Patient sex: M
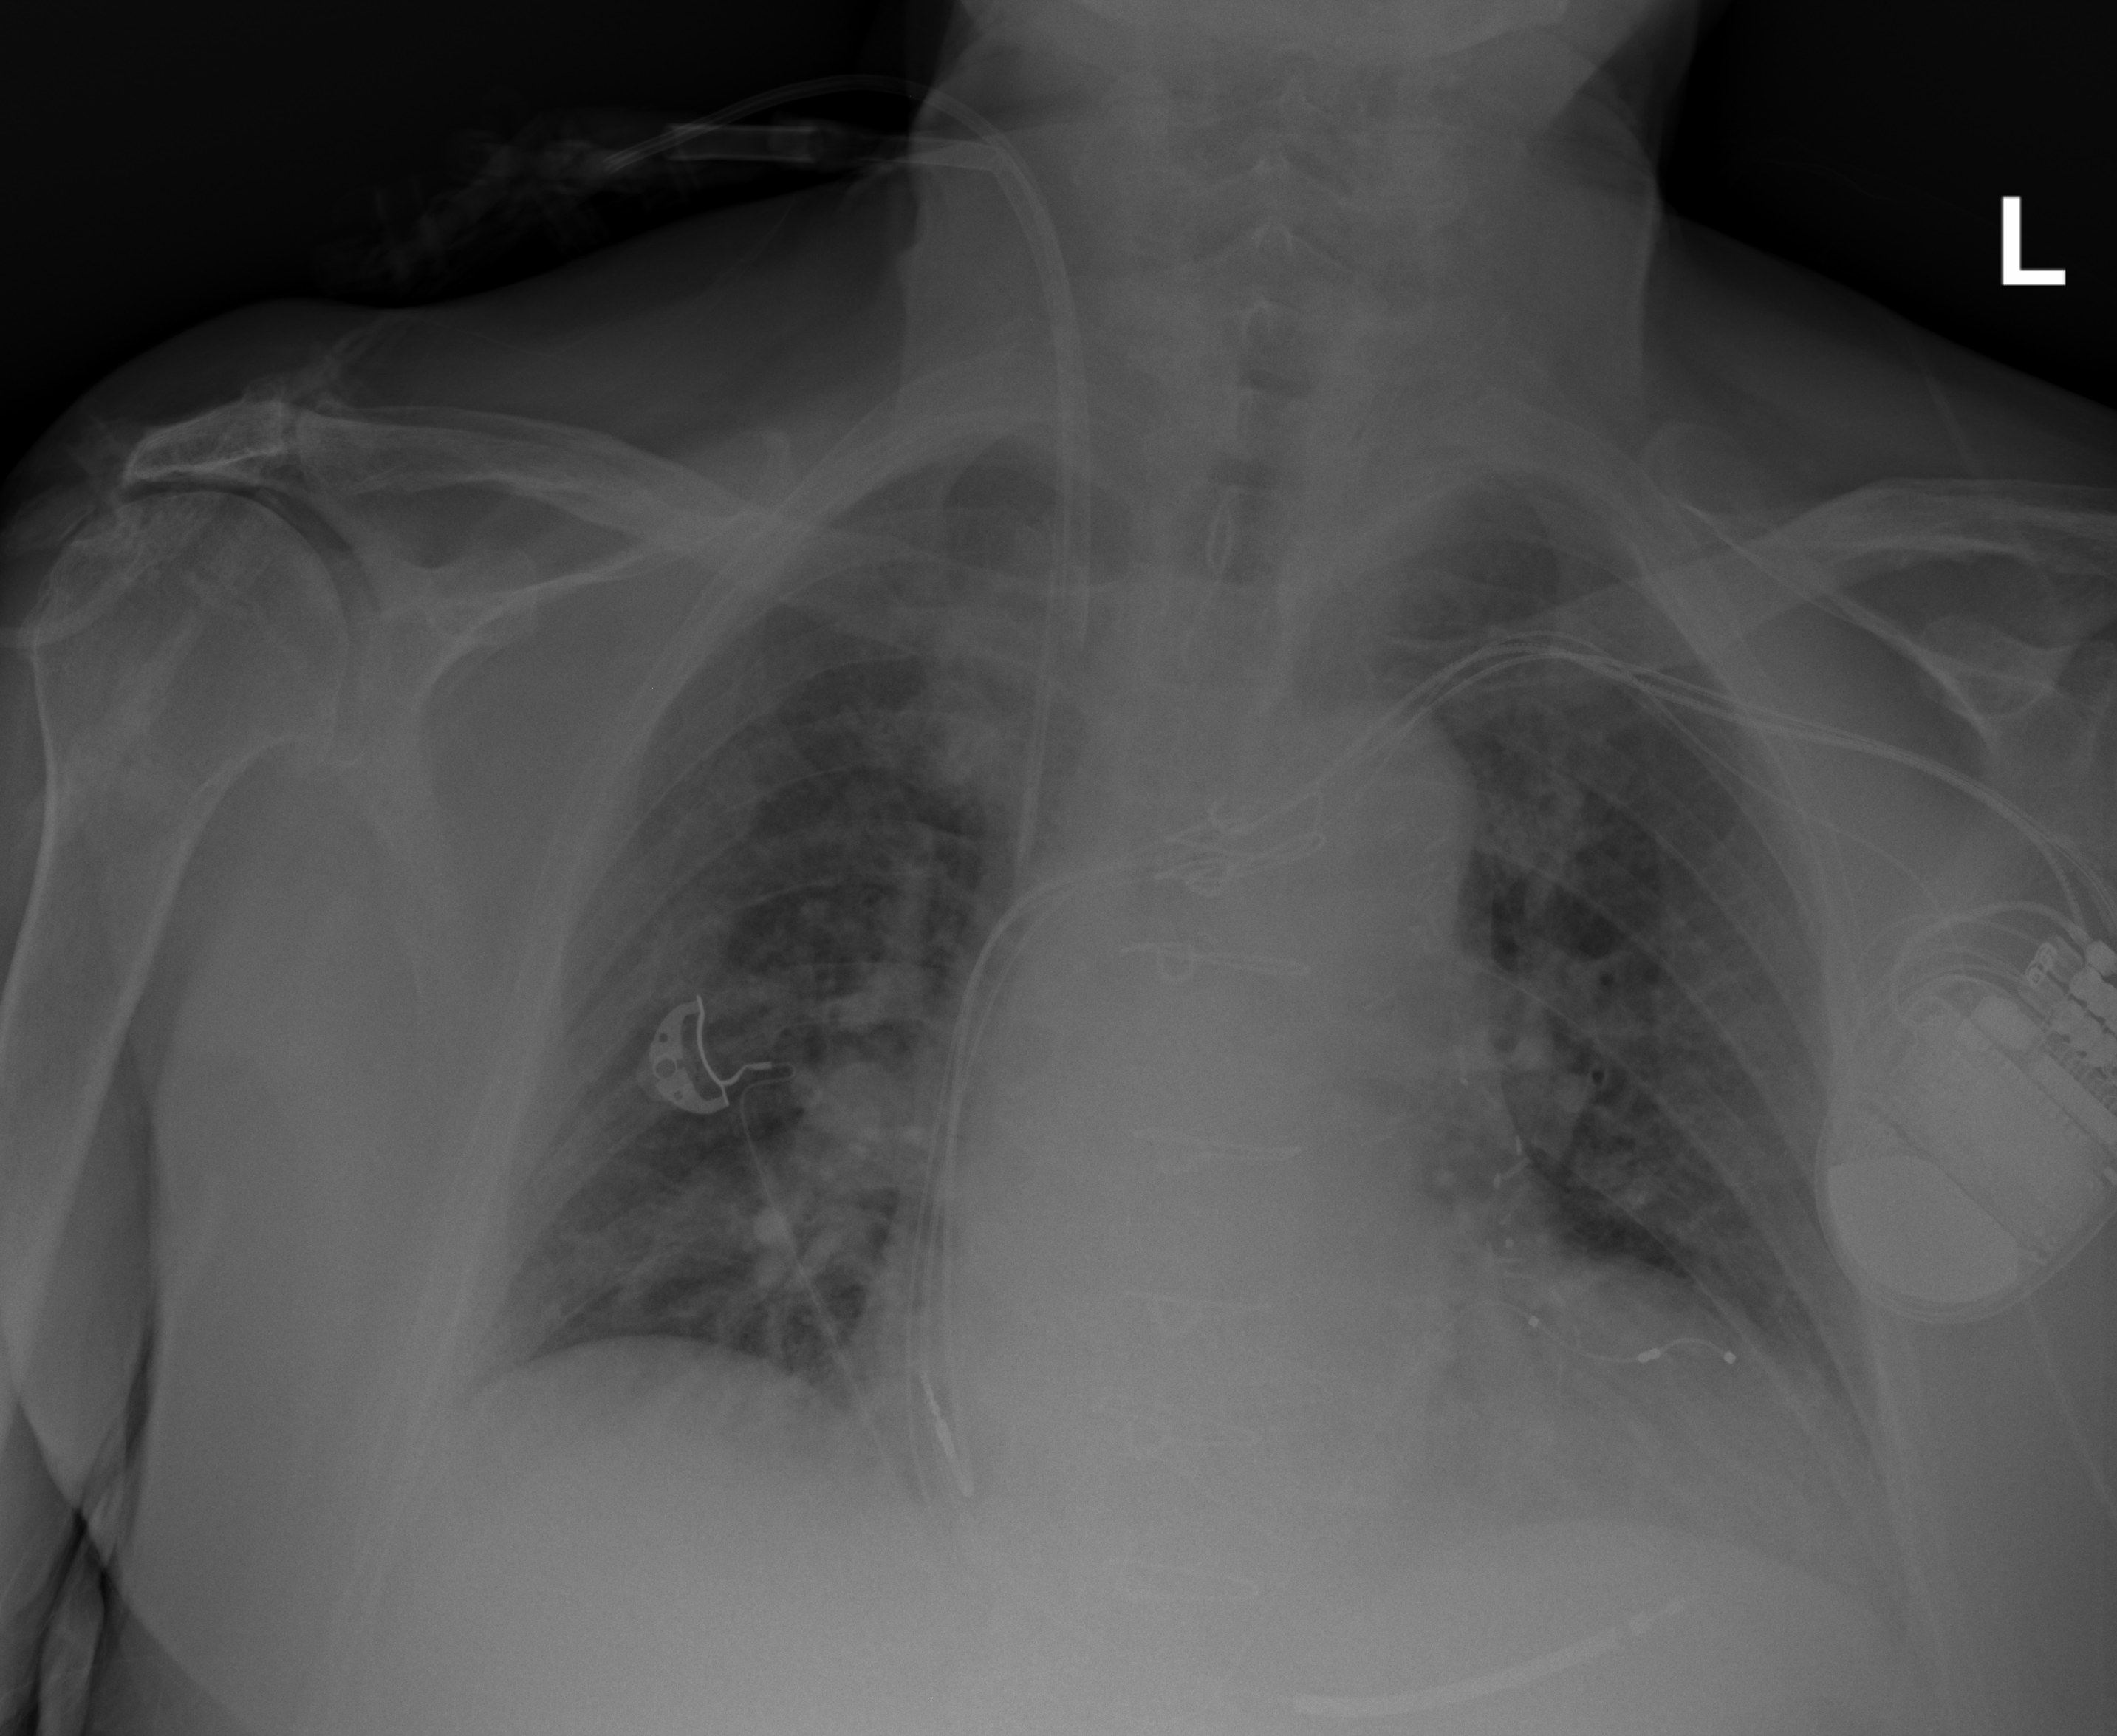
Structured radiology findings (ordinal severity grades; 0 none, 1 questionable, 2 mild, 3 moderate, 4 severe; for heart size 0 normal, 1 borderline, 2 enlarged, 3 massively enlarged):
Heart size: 2
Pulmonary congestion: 2
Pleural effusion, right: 2
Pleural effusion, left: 2
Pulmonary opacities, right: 2
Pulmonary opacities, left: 2
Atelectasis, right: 2
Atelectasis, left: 2